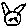
Label: cat